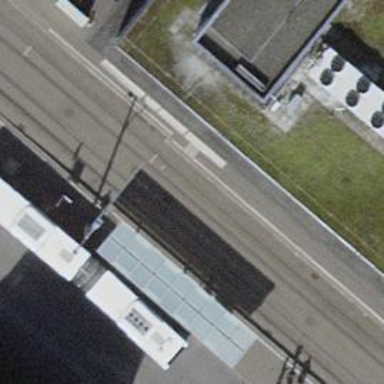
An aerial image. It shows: Tram stop with public transport stop position.